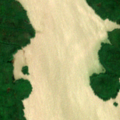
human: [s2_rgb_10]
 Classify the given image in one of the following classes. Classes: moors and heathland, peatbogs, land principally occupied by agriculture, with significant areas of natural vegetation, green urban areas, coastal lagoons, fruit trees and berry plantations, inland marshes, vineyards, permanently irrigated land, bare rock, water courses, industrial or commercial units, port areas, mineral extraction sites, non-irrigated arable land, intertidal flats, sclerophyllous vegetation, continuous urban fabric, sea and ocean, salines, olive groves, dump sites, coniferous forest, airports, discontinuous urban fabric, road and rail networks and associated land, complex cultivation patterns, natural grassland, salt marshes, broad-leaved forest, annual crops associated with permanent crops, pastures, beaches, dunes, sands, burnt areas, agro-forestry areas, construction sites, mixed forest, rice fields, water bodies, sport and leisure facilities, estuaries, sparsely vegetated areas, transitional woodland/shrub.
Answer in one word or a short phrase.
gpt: inland marshes, water bodies